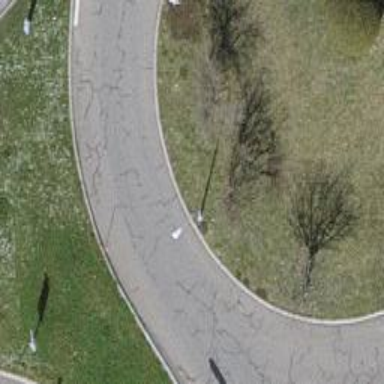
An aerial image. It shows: Asphalt road with primary link designation.